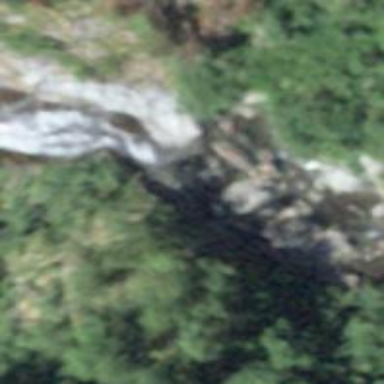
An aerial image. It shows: Beautiful waterfall in nature.